Field crop: maize
Growth stage: 1
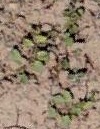
Species: convolvulus